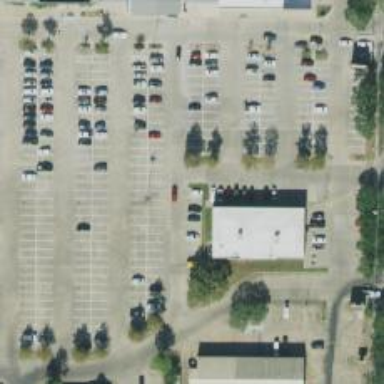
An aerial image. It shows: Parking space.